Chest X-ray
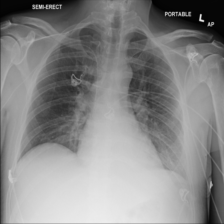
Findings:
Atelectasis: positive
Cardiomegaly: negative
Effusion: negative
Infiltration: negative
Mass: negative
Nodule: negative
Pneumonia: negative
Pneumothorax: negative
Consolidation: negative
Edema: negative
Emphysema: negative
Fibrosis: negative
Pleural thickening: negative
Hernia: negative